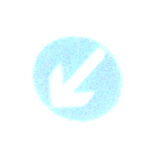
Verkehrszeichen: VorgeschriebeneVorbeifahrtLinks
Umgebung: Outdoor, Nature
Tageszeit: SunriseSunset
Wetter: Clear
Licht: Natural
Jahreszeit: NotSpecified
Kontrast: HighContrast